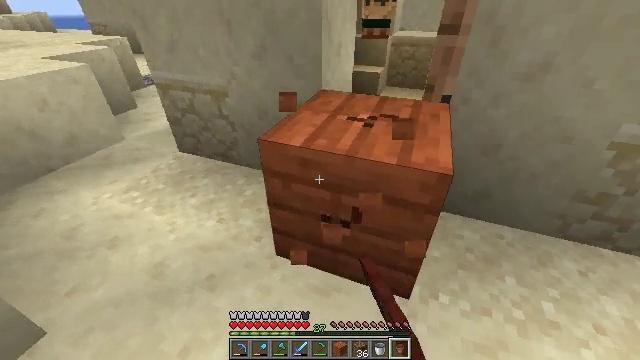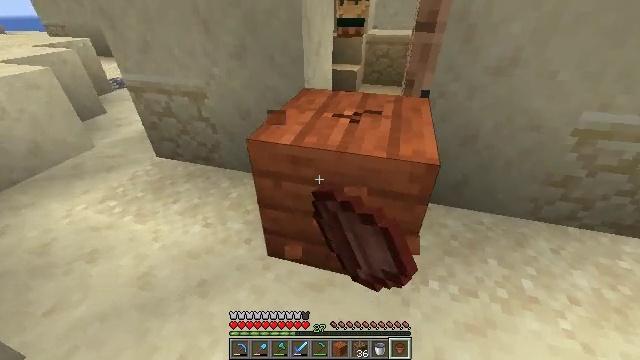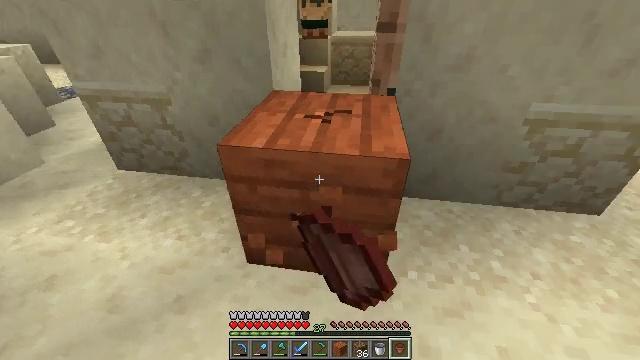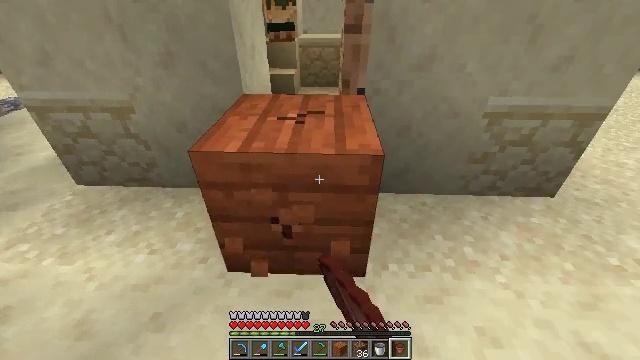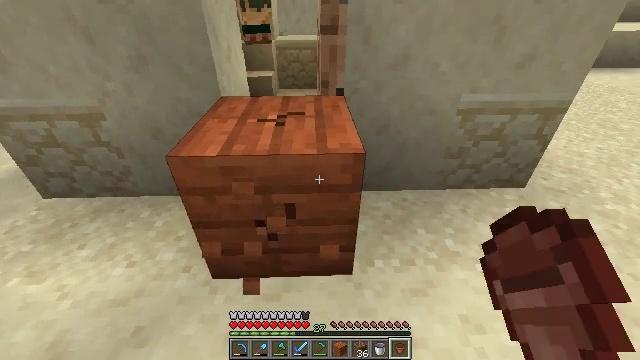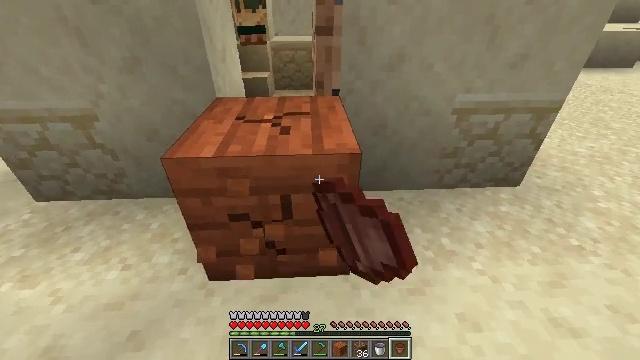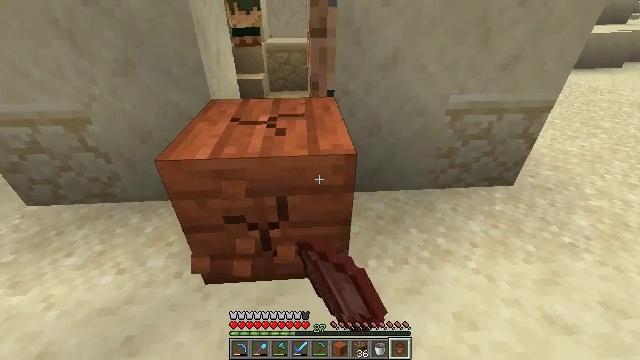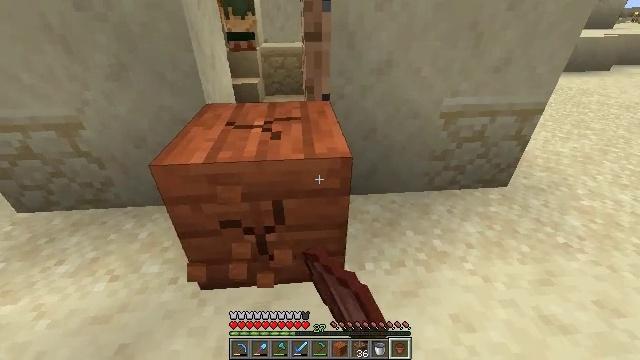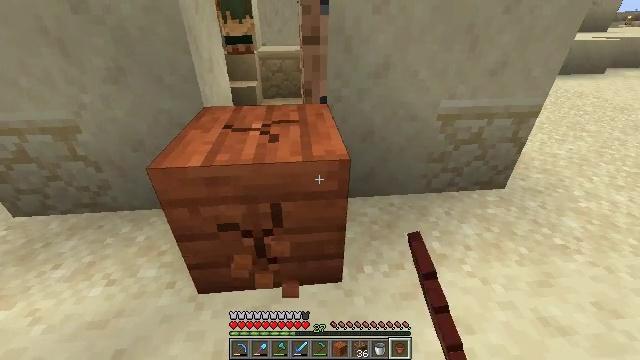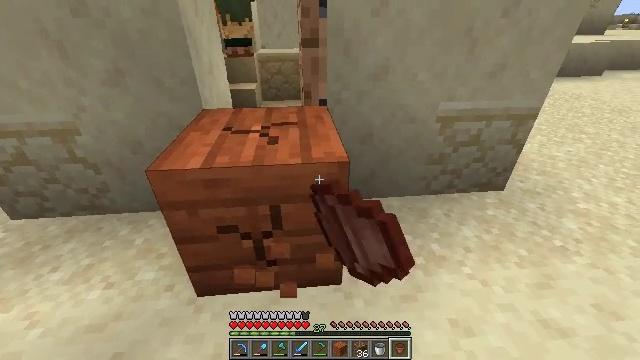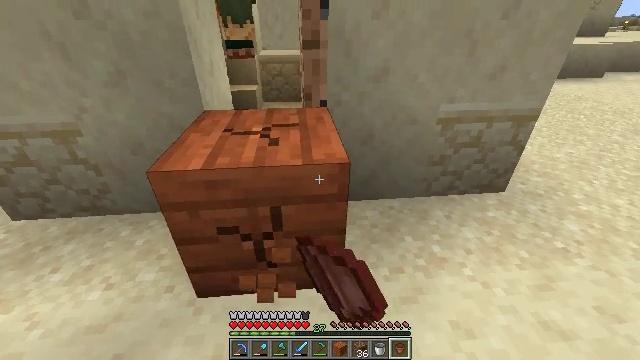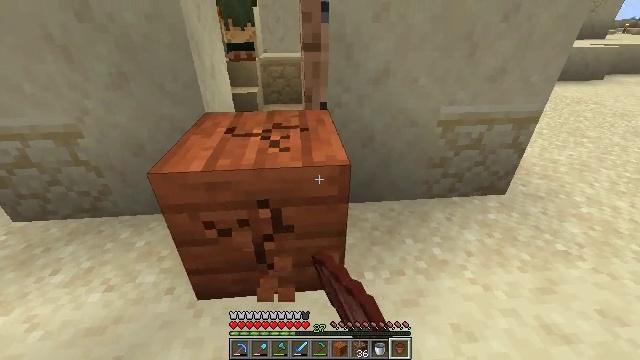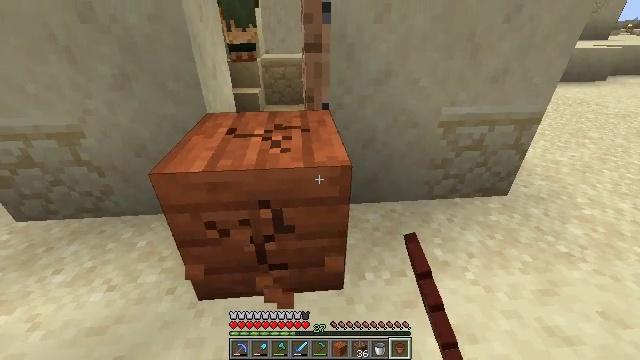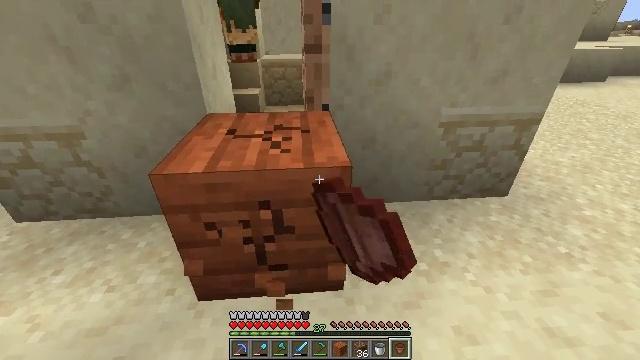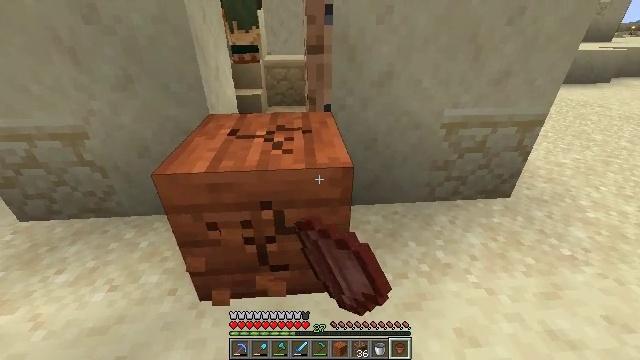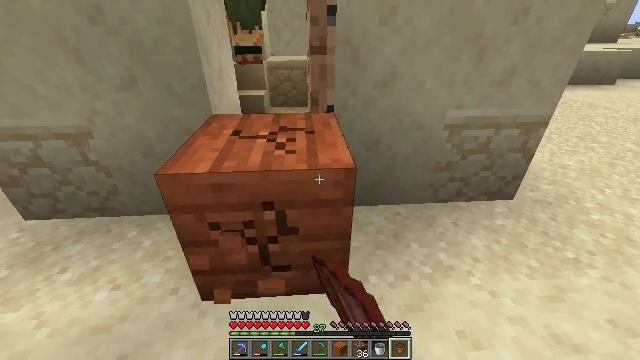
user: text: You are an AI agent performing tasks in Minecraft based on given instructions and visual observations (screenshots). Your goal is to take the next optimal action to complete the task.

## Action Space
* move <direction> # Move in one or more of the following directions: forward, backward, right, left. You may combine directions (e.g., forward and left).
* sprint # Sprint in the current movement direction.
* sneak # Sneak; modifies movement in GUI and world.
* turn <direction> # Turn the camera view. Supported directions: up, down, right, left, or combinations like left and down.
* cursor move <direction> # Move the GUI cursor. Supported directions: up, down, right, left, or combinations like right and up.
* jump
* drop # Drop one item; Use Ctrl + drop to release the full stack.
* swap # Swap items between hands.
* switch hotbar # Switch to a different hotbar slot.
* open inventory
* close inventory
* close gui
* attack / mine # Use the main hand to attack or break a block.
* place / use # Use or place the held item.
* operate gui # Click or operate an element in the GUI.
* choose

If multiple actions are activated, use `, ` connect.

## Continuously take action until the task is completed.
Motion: motion action
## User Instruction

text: Mine acacia planks.
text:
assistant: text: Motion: turn right, attack / mine
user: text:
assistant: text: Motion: turn right, attack / mine
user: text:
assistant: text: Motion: turn right, attack / mine
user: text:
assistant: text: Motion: turn right, attack / mine
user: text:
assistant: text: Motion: attack / mine
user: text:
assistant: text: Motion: turn right, attack / mine
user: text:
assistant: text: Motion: turn right, attack / mine
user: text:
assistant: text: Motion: attack / mine
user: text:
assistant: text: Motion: attack / mine
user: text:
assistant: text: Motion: attack / mine
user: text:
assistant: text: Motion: attack / mine
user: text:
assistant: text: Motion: attack / mine
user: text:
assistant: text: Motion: attack / mine
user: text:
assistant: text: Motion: attack / mine
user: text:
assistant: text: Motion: attack / mine
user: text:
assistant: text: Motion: attack / mine
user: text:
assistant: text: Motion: attack / mine
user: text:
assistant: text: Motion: attack / mine
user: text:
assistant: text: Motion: attack / mine
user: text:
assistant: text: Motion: attack / mine
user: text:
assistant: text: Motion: attack / mine
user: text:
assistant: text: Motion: attack / mine
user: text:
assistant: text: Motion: attack / mine
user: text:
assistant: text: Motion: attack / mine
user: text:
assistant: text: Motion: attack / mine
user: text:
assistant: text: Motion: attack / mine
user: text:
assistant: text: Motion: attack / mine
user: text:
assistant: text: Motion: attack / mine
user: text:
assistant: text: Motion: attack / mine
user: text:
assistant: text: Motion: attack / mine